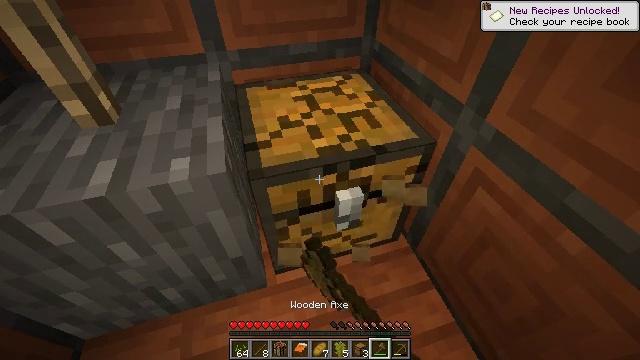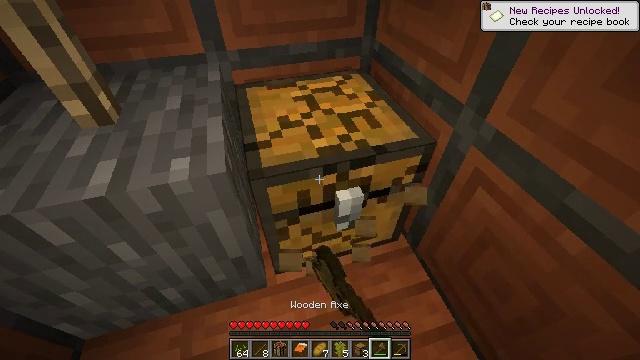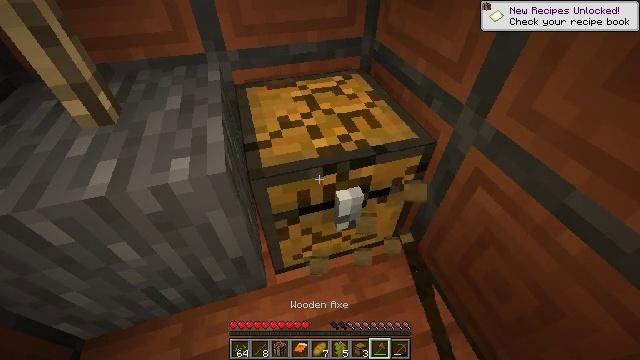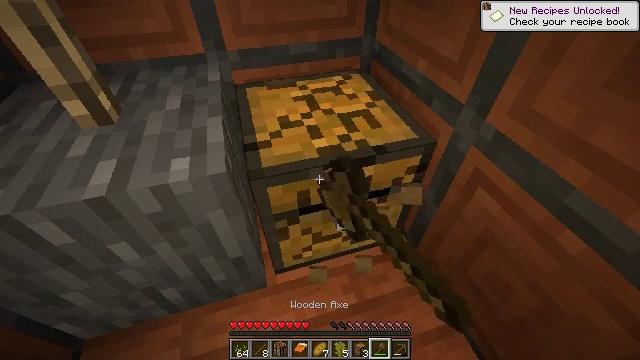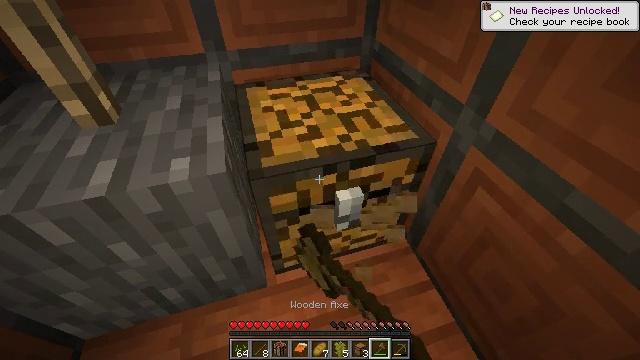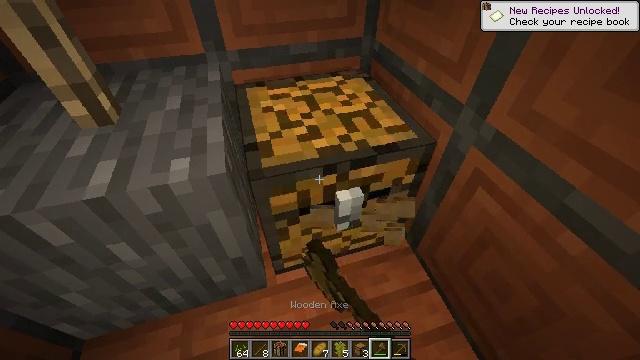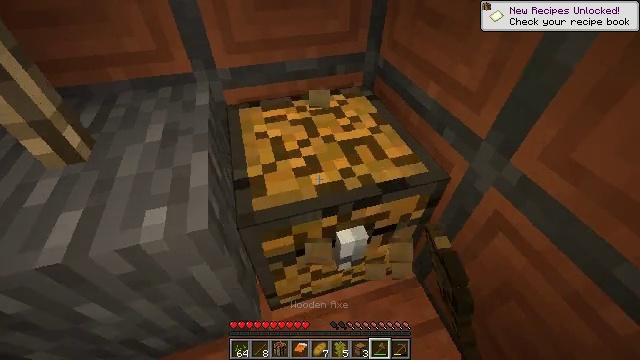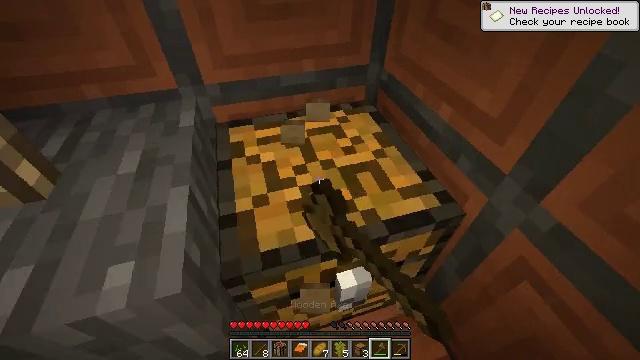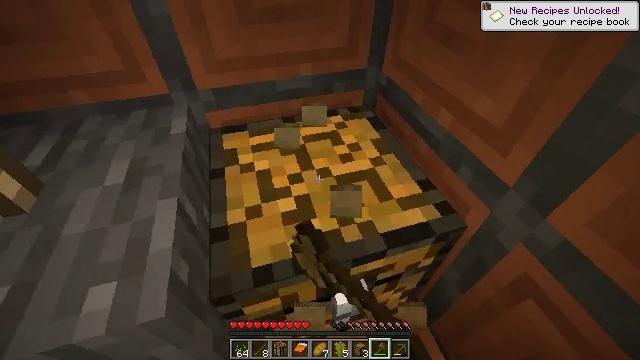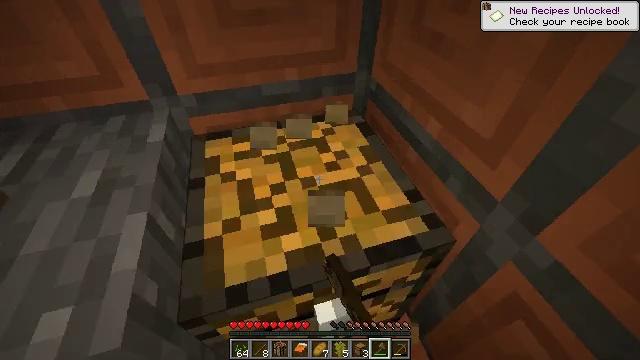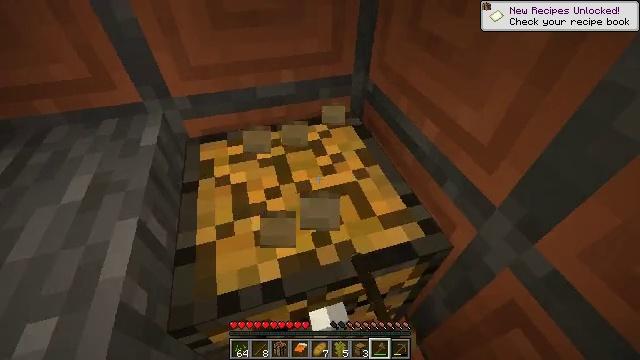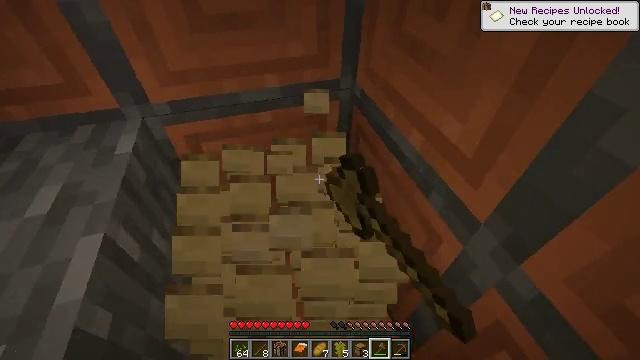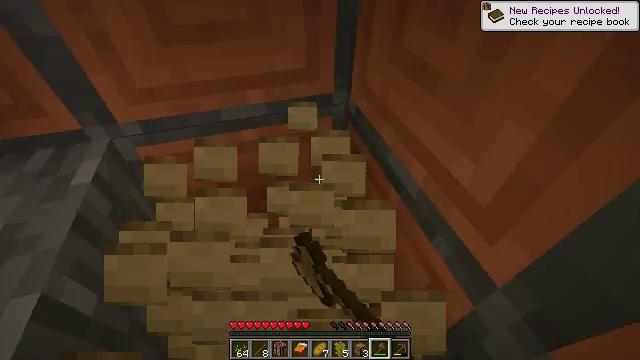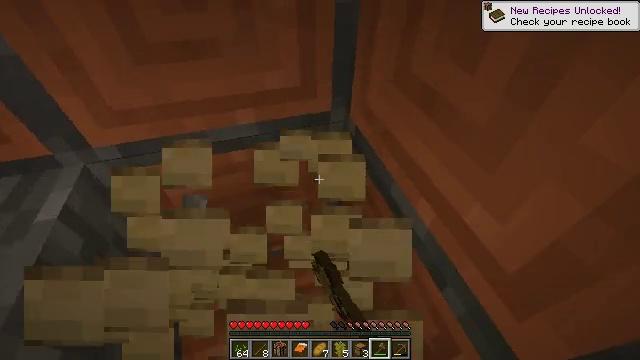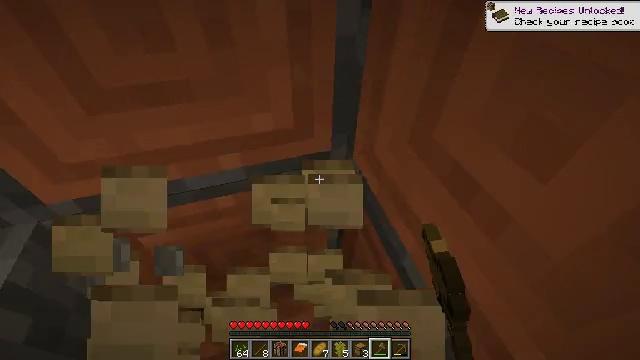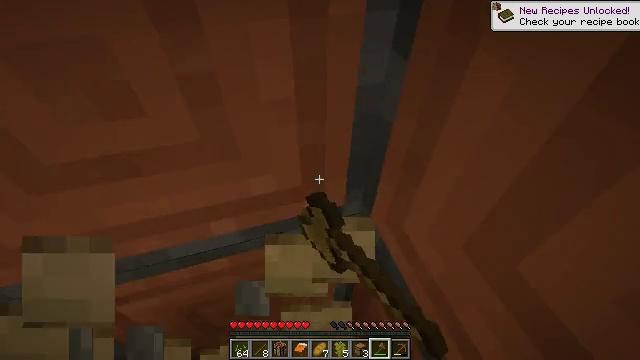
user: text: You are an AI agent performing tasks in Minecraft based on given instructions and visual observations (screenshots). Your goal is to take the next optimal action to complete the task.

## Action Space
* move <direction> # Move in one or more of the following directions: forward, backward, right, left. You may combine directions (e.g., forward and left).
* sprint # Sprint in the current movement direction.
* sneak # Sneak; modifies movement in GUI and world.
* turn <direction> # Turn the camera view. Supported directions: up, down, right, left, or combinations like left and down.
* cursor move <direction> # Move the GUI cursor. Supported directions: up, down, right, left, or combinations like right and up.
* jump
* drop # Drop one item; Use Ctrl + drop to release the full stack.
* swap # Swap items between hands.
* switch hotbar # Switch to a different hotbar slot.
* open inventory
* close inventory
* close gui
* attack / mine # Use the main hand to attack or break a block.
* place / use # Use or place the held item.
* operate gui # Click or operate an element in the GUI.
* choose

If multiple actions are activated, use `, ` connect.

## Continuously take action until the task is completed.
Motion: motion action
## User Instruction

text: Mine the chest to collect it.
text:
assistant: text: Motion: attack / mine
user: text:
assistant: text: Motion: attack / mine
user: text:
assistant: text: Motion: attack / mine
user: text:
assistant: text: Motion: attack / mine
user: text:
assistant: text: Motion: move forward, attack / mine
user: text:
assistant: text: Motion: move forward, attack / mine
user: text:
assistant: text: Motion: move forward, attack / mine
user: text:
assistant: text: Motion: move forward, attack / mine
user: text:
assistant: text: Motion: move forward, attack / mine
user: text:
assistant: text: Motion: move forward, attack / mine
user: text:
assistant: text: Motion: move forward, attack / mine
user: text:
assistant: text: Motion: move forward, attack / mine
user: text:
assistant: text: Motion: move forward, attack / mine
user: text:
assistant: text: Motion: move forward, attack / mine
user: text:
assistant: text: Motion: move forward, attack / mine
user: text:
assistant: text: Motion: move forward, attack / mine
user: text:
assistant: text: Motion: move forward, attack / mine
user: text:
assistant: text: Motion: move forward and move left, turn right and down, attack / mine
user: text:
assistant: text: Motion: move forward and move left, turn right
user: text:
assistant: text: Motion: move forward and move left, turn right and up
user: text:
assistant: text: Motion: move forward and move left, turn right and up
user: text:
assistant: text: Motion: move forward, turn right and up
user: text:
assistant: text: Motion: move forward, turn right and up
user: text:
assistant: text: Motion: move forward and move right, turn right and up
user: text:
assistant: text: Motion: move forward and move right, turn left and up
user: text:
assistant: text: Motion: move forward and move right, turn left and up
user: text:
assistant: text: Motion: move forward and move right, turn left and up
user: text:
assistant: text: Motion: move forward and move right, turn left and up
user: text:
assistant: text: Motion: move forward and move right
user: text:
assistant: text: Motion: move forward and move right, turn left